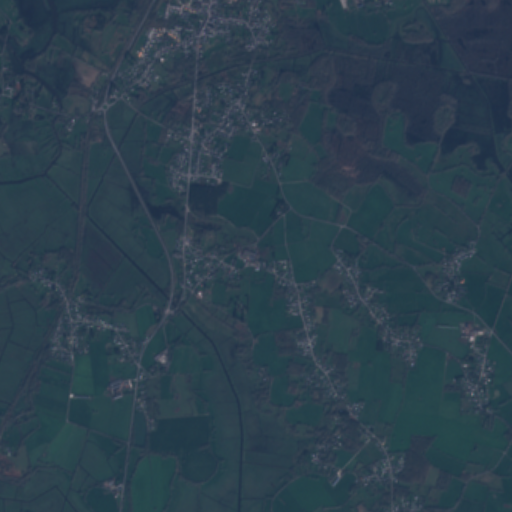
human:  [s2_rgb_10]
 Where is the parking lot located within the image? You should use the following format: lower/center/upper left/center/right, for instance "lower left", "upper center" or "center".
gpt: The parking lot is located in the upper left of the image.
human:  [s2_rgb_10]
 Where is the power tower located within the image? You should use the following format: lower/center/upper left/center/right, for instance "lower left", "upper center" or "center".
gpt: The power tower is located in the lower left of the image.
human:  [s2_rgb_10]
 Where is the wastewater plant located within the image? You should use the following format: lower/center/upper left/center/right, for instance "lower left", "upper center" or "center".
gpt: The wastewater plant is located in the upper center of the image.
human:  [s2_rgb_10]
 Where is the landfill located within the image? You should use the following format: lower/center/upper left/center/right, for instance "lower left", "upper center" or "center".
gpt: There is no landfill in the image.